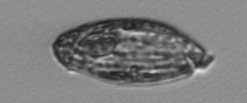
Label: Katodinium_or_Torodinium